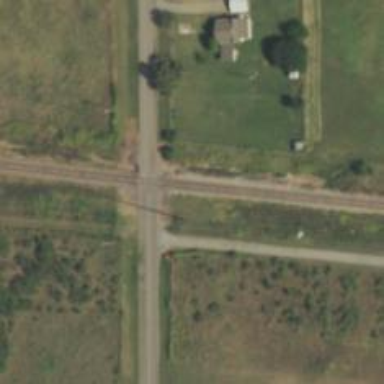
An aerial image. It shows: Railway level crossing.